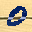
Label: 0